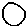
Label: circle